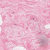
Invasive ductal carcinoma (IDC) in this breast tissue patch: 0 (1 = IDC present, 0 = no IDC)